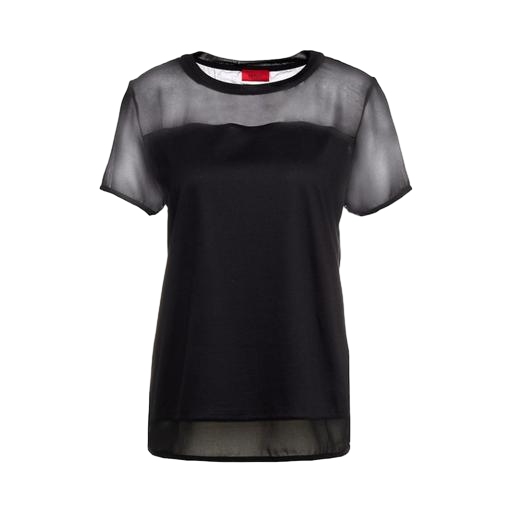
black mesh-paneled t-shirt, black sheer mesh t-shirt, black mesh tee, white background